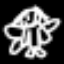
Label: angel